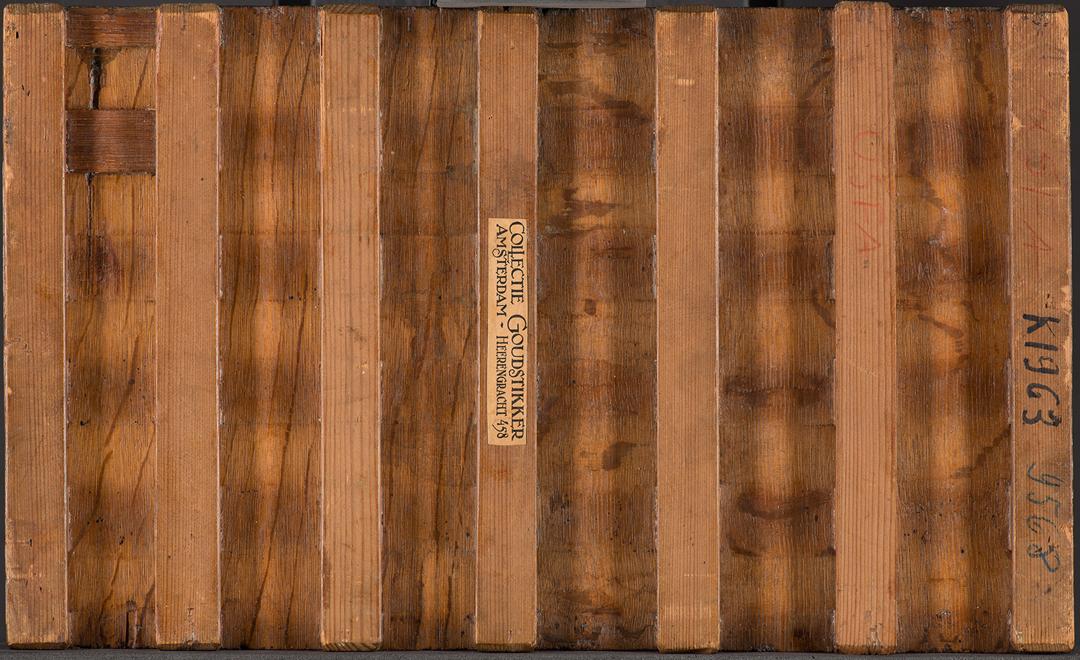
Titel: The confiscation of the contents of an art dealer's gallery
Künstler: François Bunel the Younger (attributed to)
Standort: Den Hague
Institution: Mauritshuis
Schlagwörter: blau, schatten, braun, holz, schwarz, rot, schrift, rahmung, risse, linien, blue, red, black, zahlen, streifen, balken, nadel, buchstaben, flecken, maserung, referenz, inventarnummer, shadow, writing, letters, adresse, amsterdam, archiv, etikett, aufkleber, wood, splitter, alphabet, klammer, cracks, collection, verfärbungen, pin, numbers, bars, ki, stains, reference, splinters, framing, archive, address, clip, sticker, sammlungsetikett, sammlungshinweis, dokumentationsangaben, provenienzangaben, collectie goudstikker, herrengracht 458, k1963, 9568, collection label, discolourations, inventory number, documentation details, provenance details, bretter, etikett collectie goudstikker, handschriftliche beschriftung "k19g3", rechts sind herstellerdatum und inventurnummer angegeben, sammler ist in der mitte angegeben, wooden crate